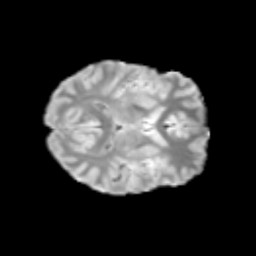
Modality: T2w
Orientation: axial
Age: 13
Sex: male
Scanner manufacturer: siemens
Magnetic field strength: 3 T
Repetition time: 3.8 s
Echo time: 0.07 s